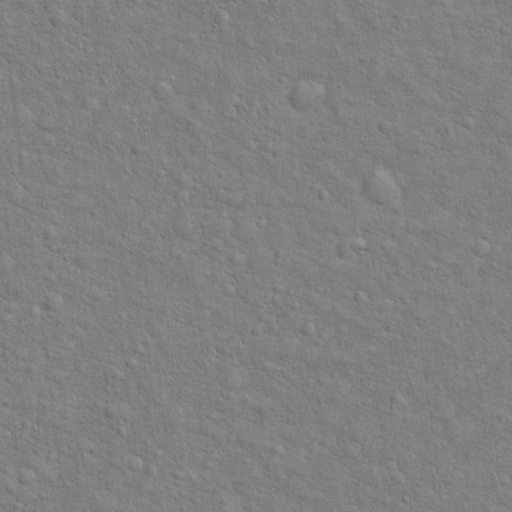
Classes present: Background